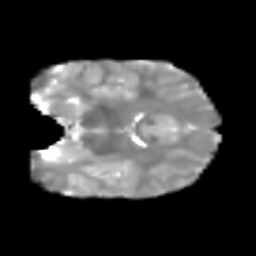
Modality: T2w
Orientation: coronal
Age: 6
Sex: male
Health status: healthy